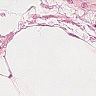
Metastatic tissue present: no